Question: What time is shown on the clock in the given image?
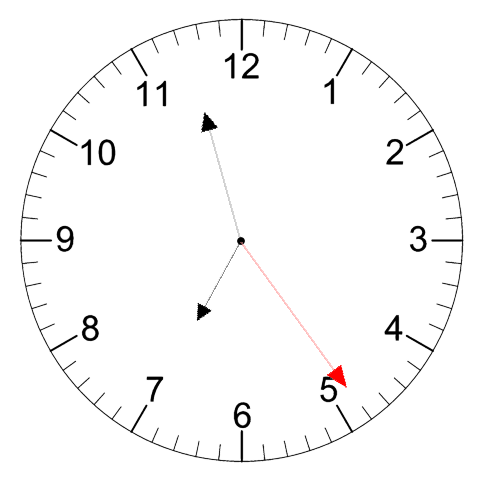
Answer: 06:57:24